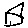
Label: house